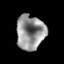
Tissue: prostate
Cell type: Myeloid cells
Senescence score: 0.3391
Nuclear area (px): 968
Mean DAPI intensity: 147.478